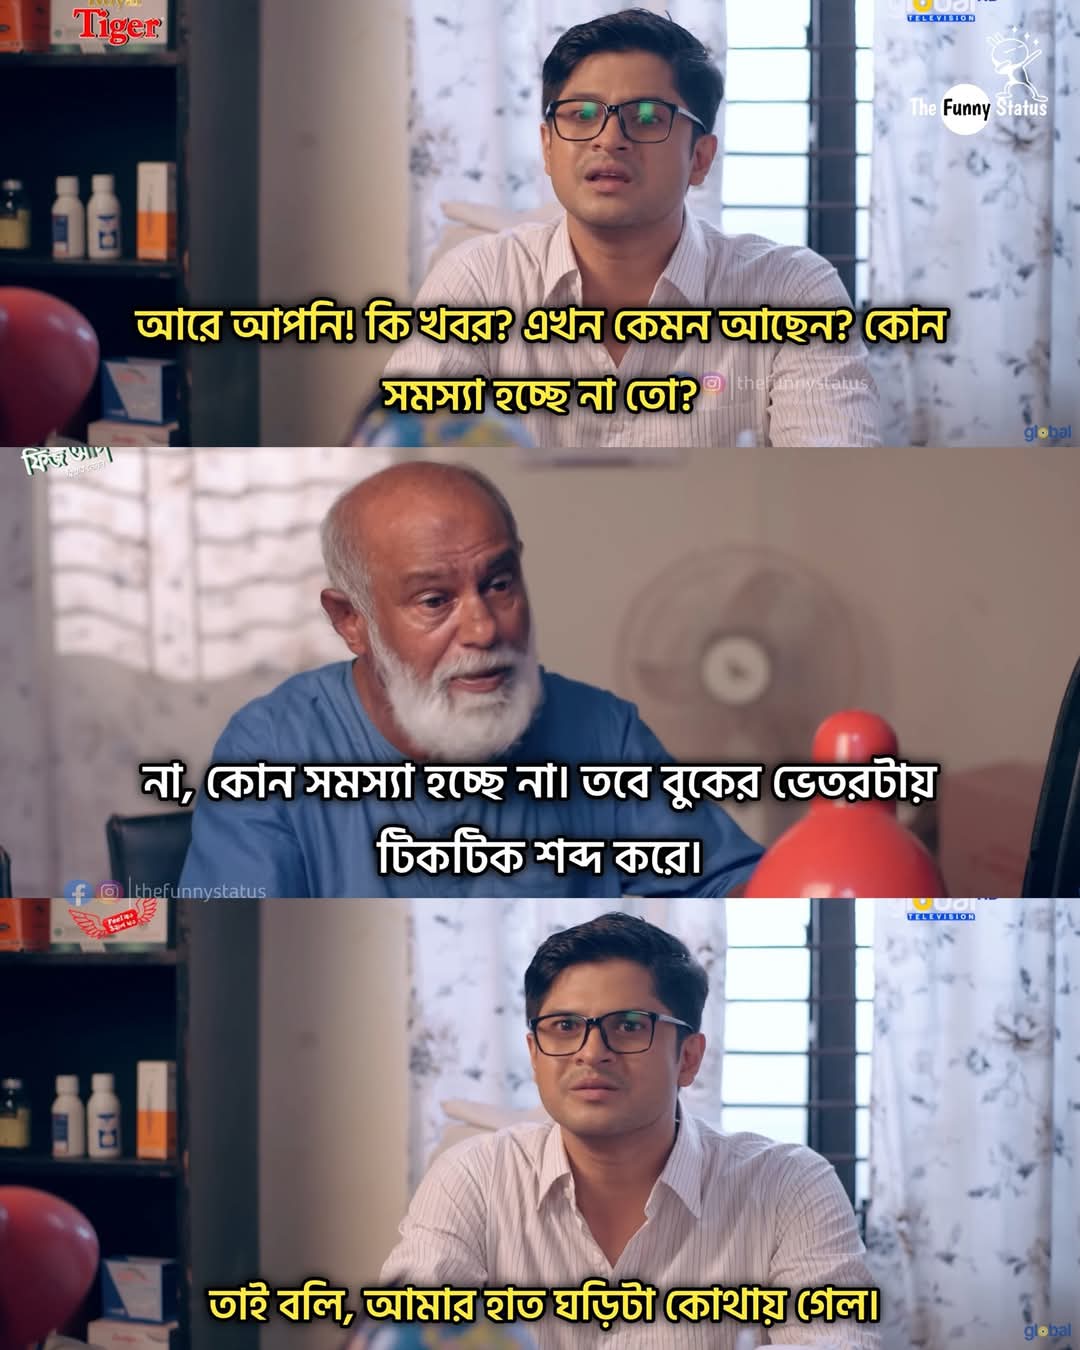
Text: আরে আপনি! কি খবর? এখন কেমন আছেন? কোন সমস্যা হচ্ছে না তো??
না, কোন সমস্যা হচ্ছে না। তবে বুকের ভেতরটায় টিকটিক শব্দ করে।
তাই বলি, আমার হাত ঘড়িটা কোথায় গেল।
Label: Non Hate